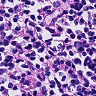
Metastatic tissue present: no